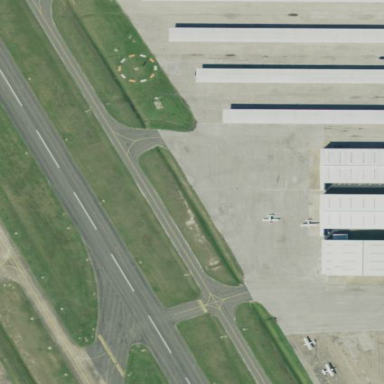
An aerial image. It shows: Apron at the airport.